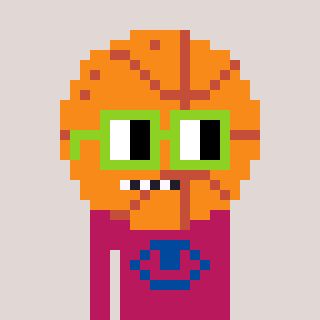
a pixel art character with square light green glasses, a basketball-shaped head and a darkpink-colored body on a warm background